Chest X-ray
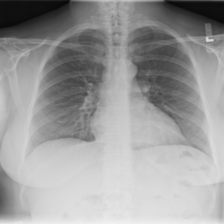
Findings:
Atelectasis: negative
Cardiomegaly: negative
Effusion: negative
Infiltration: negative
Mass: negative
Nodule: negative
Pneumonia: negative
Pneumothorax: negative
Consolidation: negative
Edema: negative
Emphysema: negative
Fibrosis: negative
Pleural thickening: negative
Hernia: negative